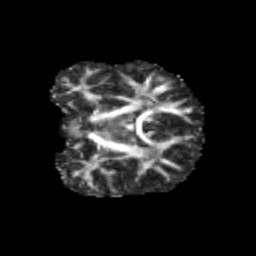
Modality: FA
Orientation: coronal
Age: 9
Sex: male
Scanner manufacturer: siemens
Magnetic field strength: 3 T
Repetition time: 3.8 s
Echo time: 0.07 s